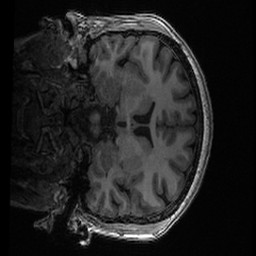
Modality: T1w
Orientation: coronal